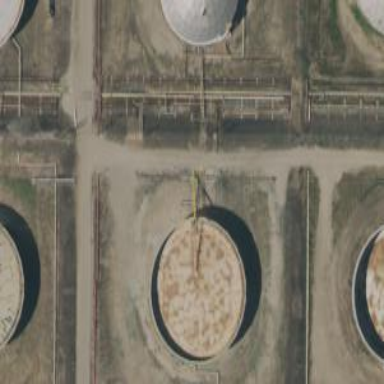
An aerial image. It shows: Building with storage tank.